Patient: sex M, age 60
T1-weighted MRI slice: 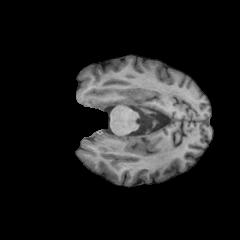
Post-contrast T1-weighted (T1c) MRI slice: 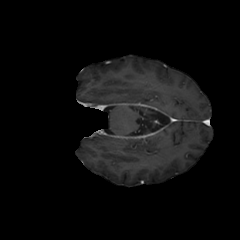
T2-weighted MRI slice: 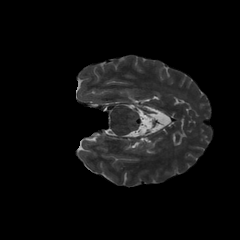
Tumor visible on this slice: no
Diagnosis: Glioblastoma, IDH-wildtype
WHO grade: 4